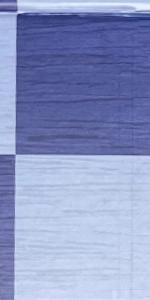
Label: Empty